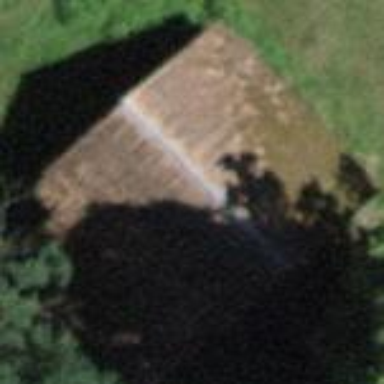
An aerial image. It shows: Rural barn.